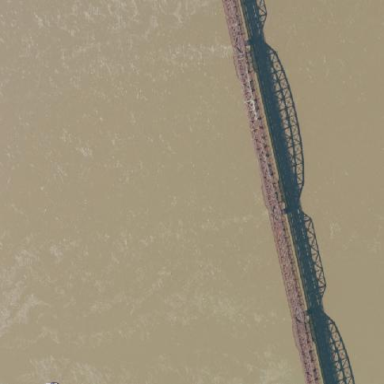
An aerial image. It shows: Man-made bridge.